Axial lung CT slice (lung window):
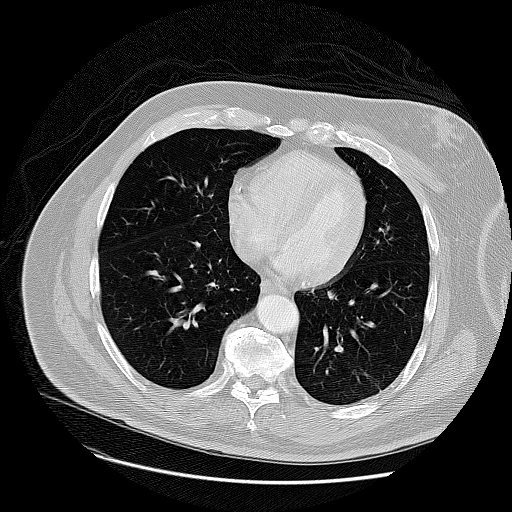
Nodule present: no